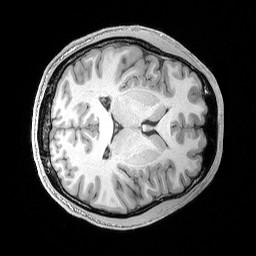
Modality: T1w
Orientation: axial
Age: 23
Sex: male
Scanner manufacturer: siemens
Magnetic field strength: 3 T
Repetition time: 2.53 s
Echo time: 0.00326 s